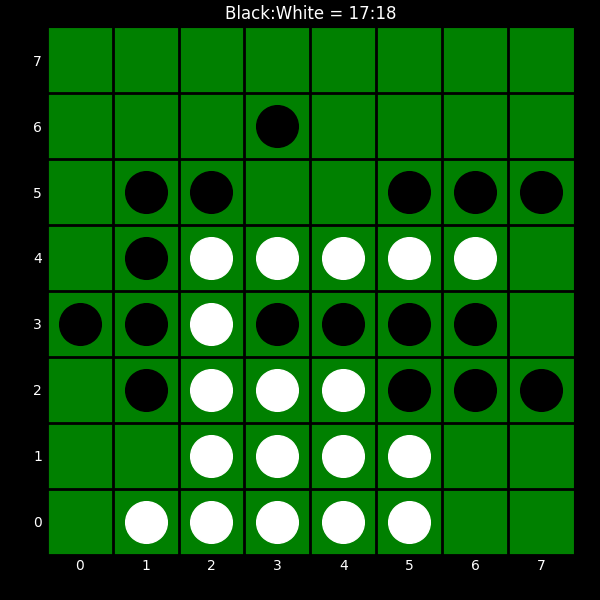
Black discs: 17
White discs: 18